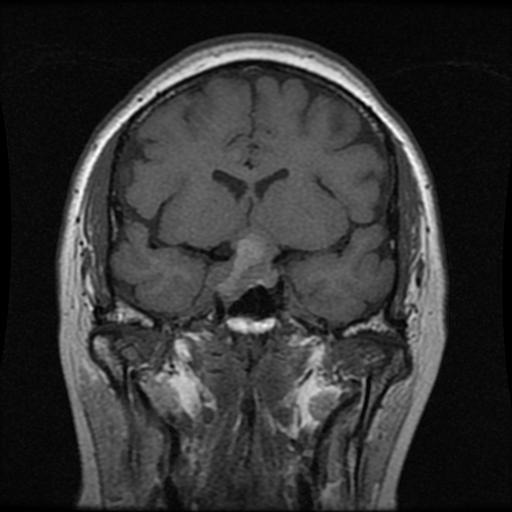
Label: pituitary